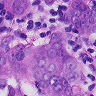
Metastatic tissue present: yes